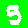
Digit: 5